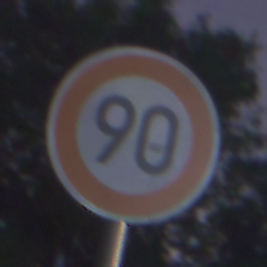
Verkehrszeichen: Geschwindigkeit90
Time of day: Night
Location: Outdoor (Suburban)
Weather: PartlyCloudy
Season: NotSpecified
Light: Artificial